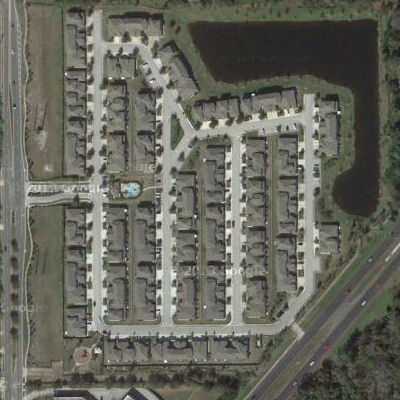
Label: fResident